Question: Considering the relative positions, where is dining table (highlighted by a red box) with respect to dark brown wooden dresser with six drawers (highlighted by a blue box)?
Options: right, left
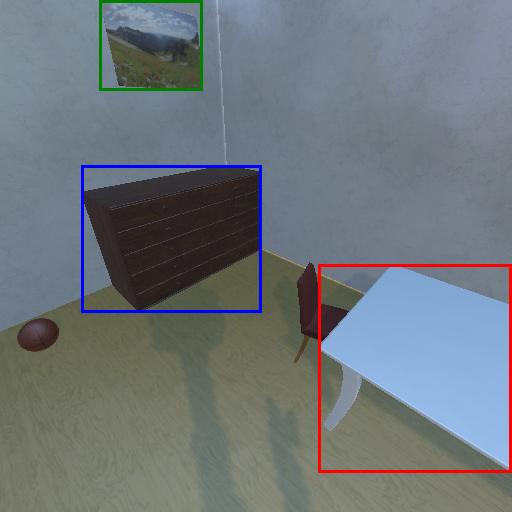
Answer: right